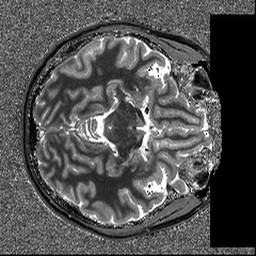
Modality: T1map
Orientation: axial
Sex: female